Question: I am trying to understand the source-code of a keyboard application on the Android Platform and hence it is highly essential that I use the instead of my laptop keyboard to input text on the virtual device.
So far I have been unable to launch a virtual keyboard on my "Galaxy Nexus" AVD.
Can anybody give me a quick fix to this problem?
Here is a screenshot of what I see in the latest version of the platform-tools (rev 21) in the new AVD
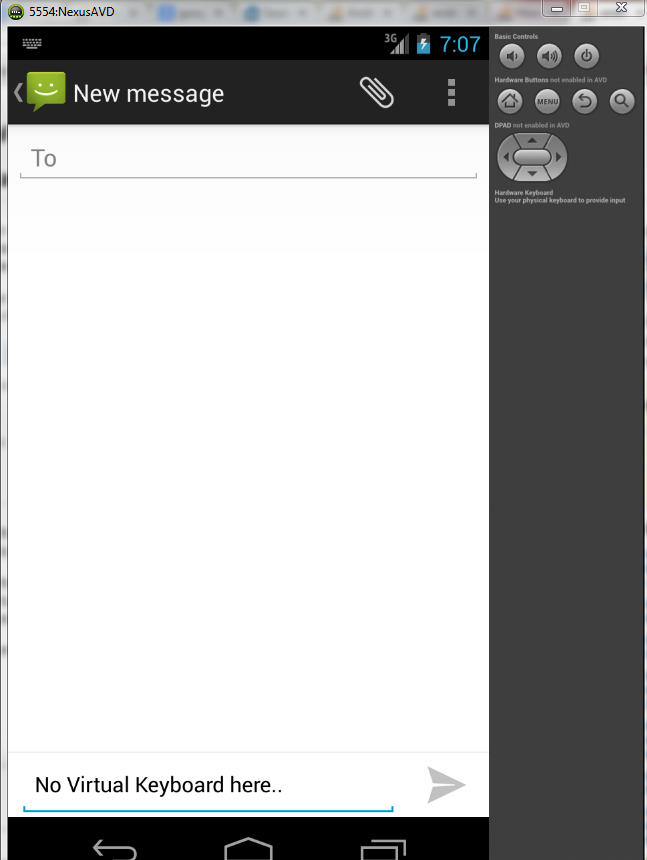
Answer: If you have the latest version of the platform-tools (revision 21), then create a new AVD to get the new creation dialog. You can select a Galaxy Nexus in the device dropdown, and it should then "just work."
If you have the older platform-tools dialog, there's an option you can add in the window at the bottom to make the virtual keyboard appear. It's something like "hardware keyboard available" and set that to false. I don't remember what it's called exactly because I don't have the old dialog available anymore.
I highly recommend using the new one though, it's much easier to get emulators that resemble real devices.